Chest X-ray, PA view. Patient: 49 years old, sex F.
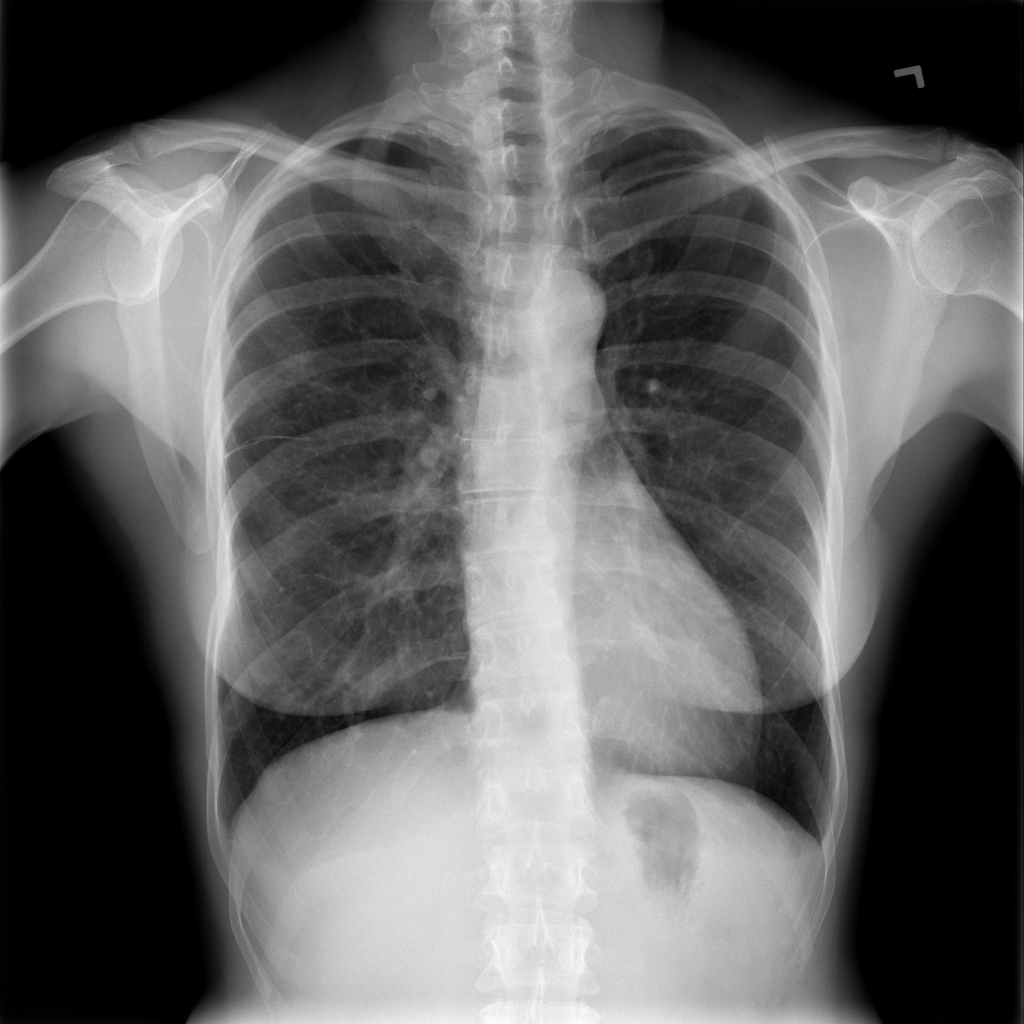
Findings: Pneumothorax